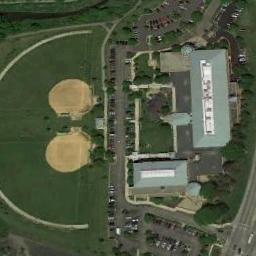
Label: baseball_diamond